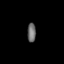
Tissue: prostate
Cell type: T cells
Senescence score: 0.7533
Nuclear area (px): 162
Mean DAPI intensity: 105.84